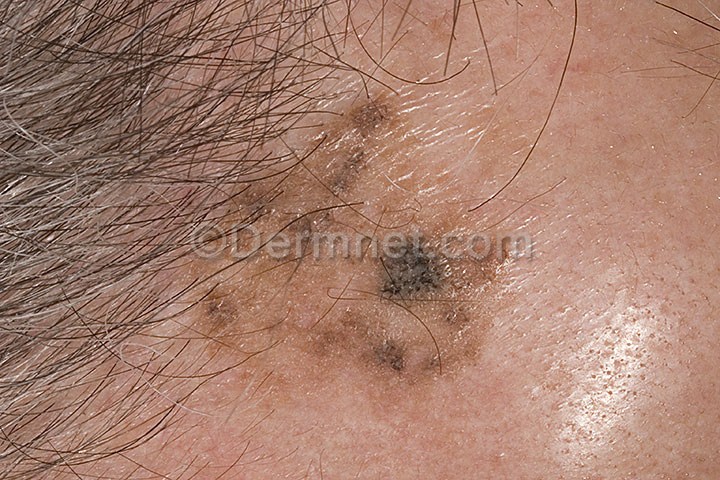
Disease: Seborrheic Keratoses and other Benign Tumors